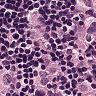
Metastatic tissue present: yes